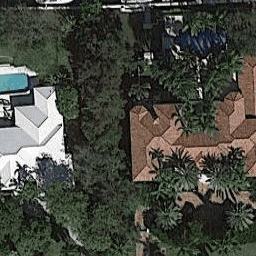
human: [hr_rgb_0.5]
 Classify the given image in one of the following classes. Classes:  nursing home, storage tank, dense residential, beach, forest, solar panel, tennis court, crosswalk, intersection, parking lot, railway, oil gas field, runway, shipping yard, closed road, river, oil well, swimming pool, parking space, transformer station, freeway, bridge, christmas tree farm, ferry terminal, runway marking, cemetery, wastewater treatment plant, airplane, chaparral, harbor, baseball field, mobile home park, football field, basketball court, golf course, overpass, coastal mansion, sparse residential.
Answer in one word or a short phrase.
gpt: coastal mansion